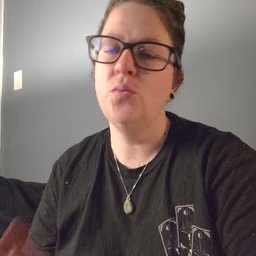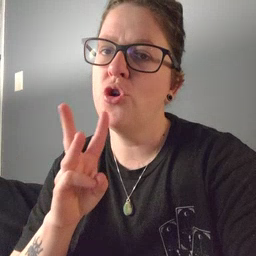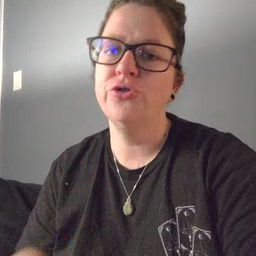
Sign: water